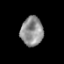
Tissue: prostate
Cell type: Epithelial cells
Senescence score: 0.2568
Nuclear area (px): 639
Mean DAPI intensity: 143.507